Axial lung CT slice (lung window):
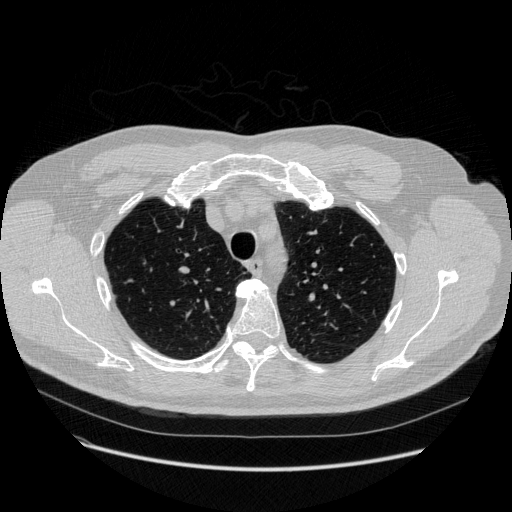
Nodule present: no